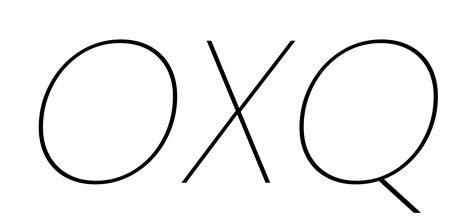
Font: Poppins-ThinItalic